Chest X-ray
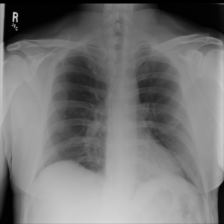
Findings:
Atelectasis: negative
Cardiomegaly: negative
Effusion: negative
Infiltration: negative
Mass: negative
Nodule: negative
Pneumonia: negative
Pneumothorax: negative
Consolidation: negative
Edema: negative
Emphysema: negative
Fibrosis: negative
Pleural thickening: negative
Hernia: negative